Field crop: maize
Growth stage: 2
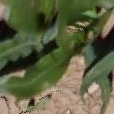
Species: maize